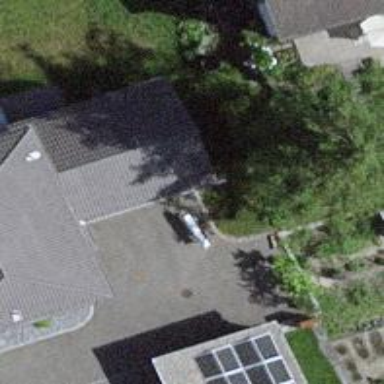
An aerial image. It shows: Garage.